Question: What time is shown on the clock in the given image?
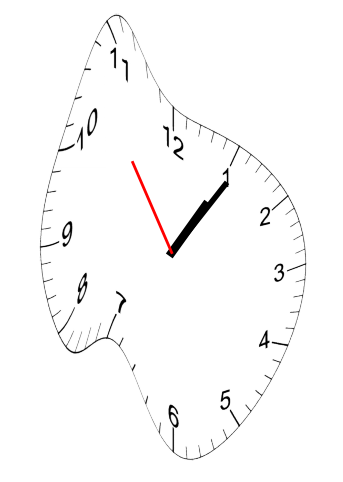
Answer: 01:05:54